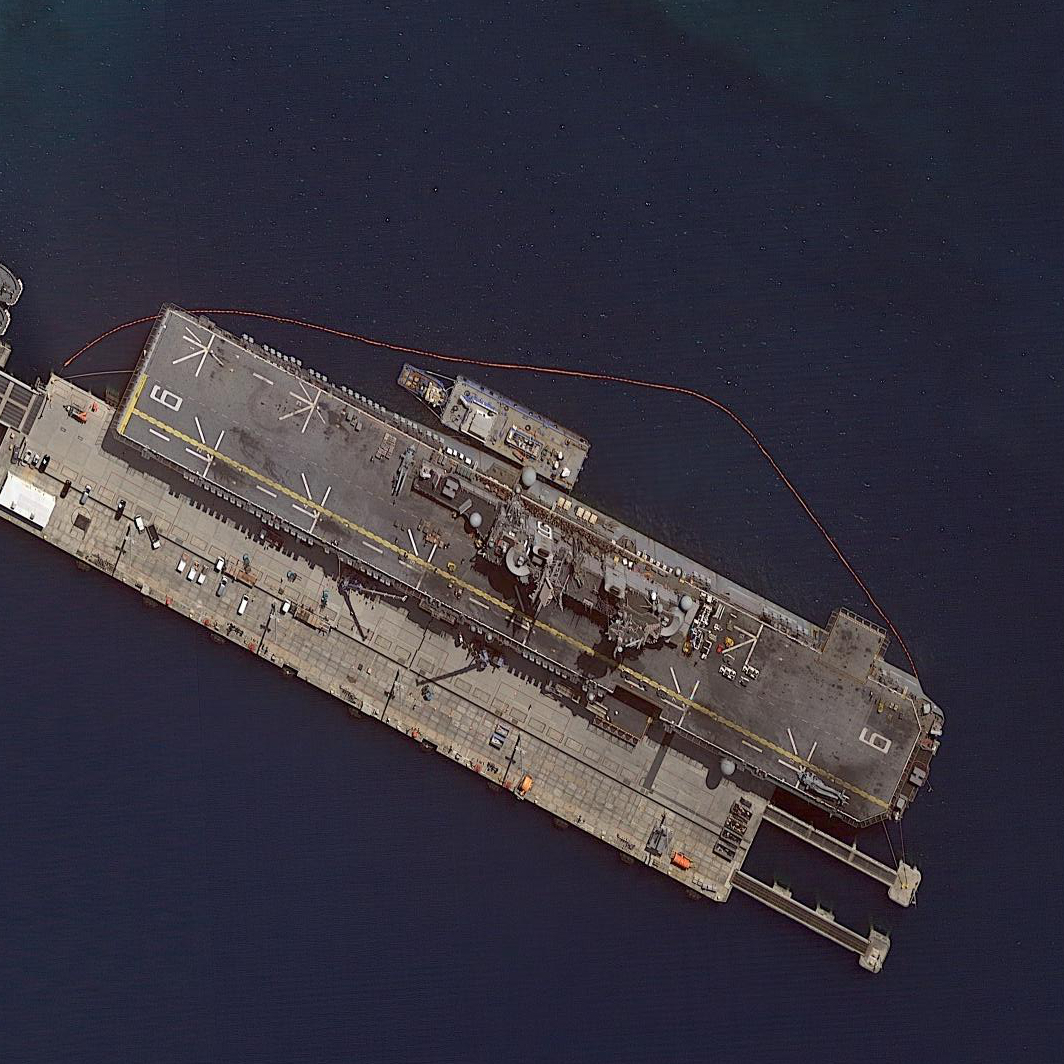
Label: assault